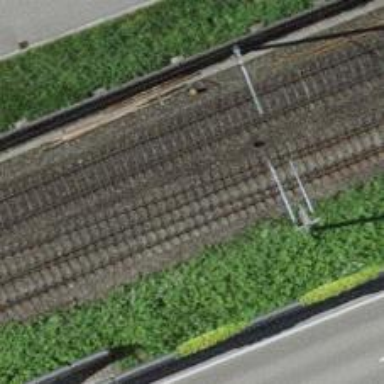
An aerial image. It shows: Single-track railway siding with electrified contact lines.